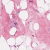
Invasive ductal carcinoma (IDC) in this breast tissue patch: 0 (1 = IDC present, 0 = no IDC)